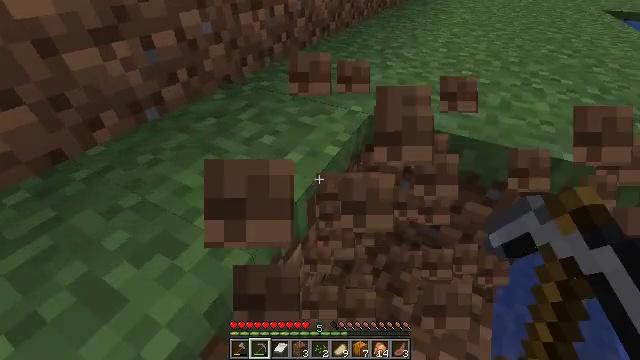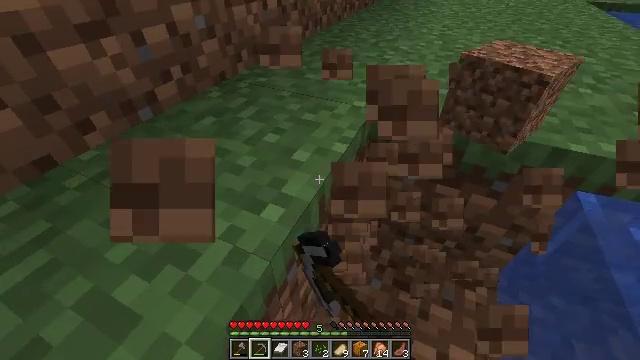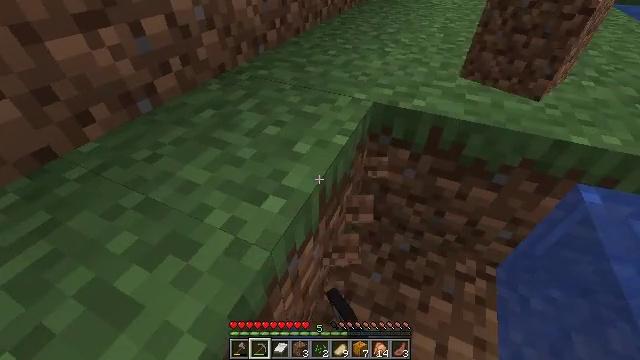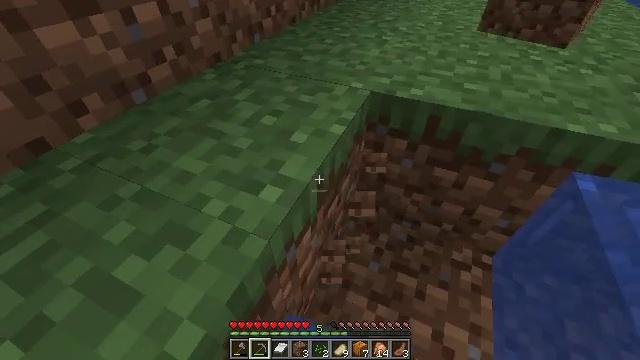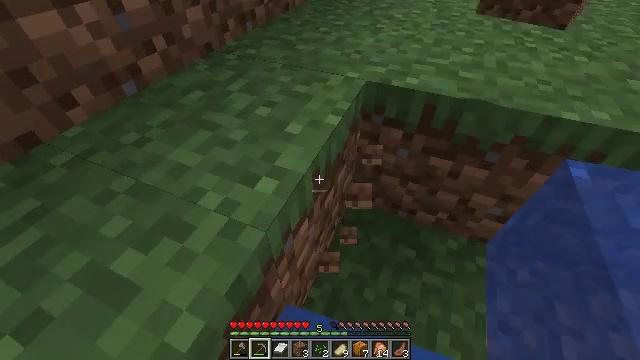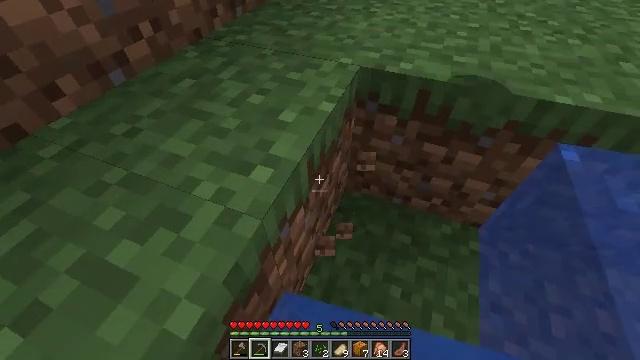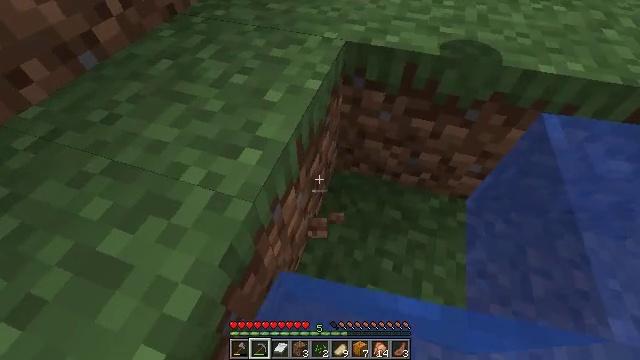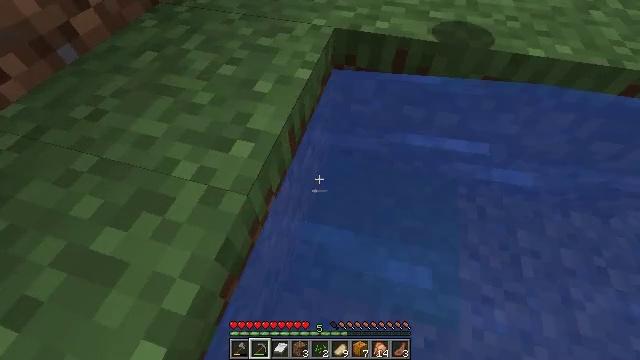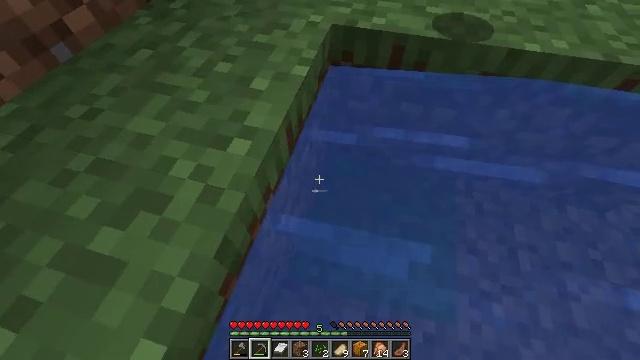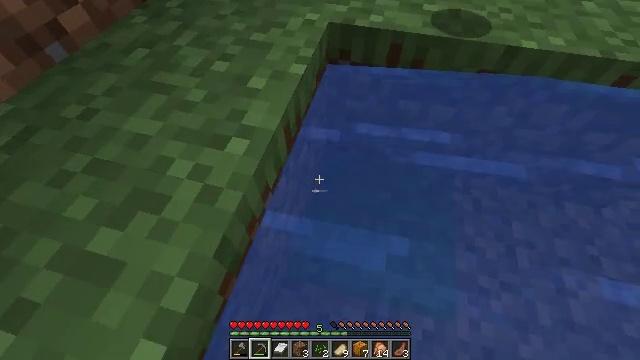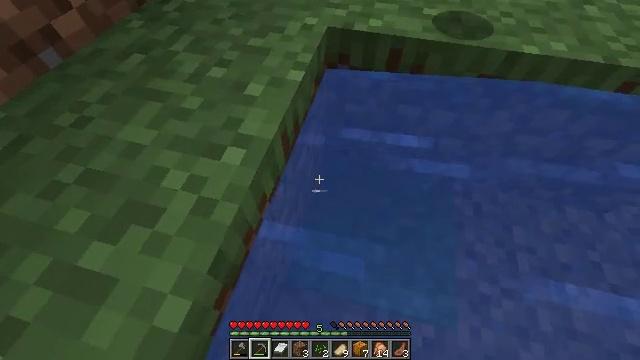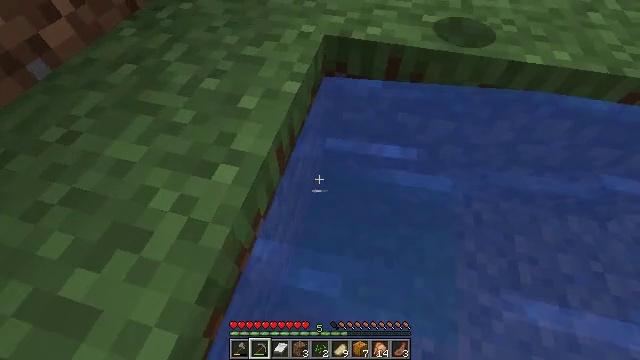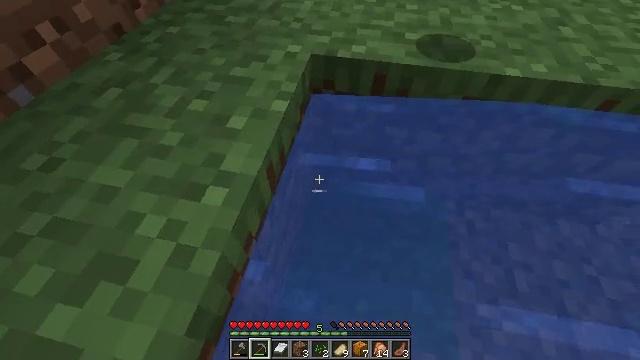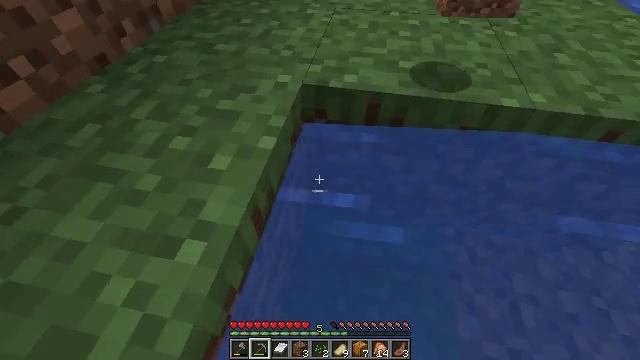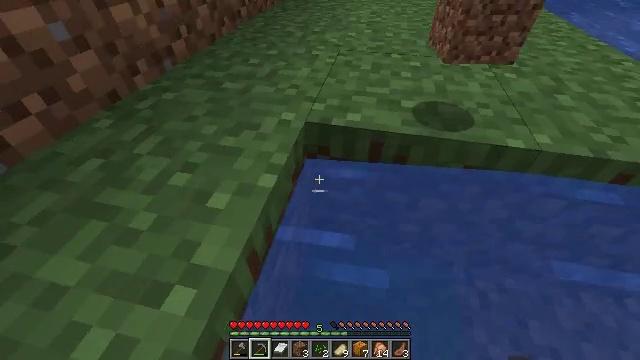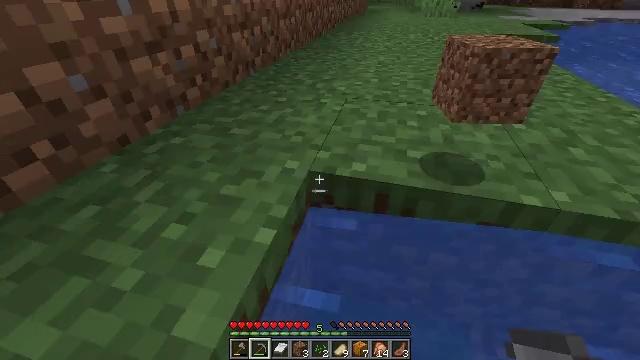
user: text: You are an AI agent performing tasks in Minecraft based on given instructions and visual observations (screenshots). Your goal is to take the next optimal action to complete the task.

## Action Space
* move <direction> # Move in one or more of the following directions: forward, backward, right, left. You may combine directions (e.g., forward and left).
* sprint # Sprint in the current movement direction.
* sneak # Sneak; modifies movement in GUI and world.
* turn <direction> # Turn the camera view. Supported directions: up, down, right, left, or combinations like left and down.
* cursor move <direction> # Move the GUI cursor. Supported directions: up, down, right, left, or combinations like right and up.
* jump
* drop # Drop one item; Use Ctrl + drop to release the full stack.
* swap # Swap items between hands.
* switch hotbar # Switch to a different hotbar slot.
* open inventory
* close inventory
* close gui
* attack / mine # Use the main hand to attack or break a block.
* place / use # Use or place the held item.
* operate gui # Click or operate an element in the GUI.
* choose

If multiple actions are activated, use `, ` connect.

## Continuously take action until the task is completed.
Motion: motion action
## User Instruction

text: Collect lilac by left-clicking.
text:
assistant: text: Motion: turn right and down, attack / mine
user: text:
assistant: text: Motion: turn down, attack / mine
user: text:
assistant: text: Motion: turn down
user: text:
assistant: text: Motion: turn right and down
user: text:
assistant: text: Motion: turn right and down
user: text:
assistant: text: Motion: turn right and down
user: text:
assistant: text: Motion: turn right and down
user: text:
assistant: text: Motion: no_op
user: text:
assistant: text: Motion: move forward
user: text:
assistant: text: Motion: move forward
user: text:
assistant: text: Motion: move forward
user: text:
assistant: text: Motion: move forward, turn right and up
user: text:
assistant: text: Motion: move forward, turn up
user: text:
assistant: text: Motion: move forward, turn left and up
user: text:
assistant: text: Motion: move forward, turn left and up, jump
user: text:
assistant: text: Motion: move forward, turn left and up, jump
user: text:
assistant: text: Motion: move forward, turn left and up, jump
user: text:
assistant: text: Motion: move forward, turn left and up, jump
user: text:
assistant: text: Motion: move forward, turn left and up, jump
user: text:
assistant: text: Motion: move forward, turn left and up, jump
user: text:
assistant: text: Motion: move forward, jump
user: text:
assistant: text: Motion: move forward, jump
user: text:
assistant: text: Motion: move forward, jump
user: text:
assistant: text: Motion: move forward, jump
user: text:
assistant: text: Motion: move forward, jump
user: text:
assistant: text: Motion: move forward, jump
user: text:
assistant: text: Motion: move forward, jump
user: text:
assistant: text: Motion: move forward
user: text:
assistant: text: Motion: move forward and move left
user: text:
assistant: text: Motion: move forward and move left